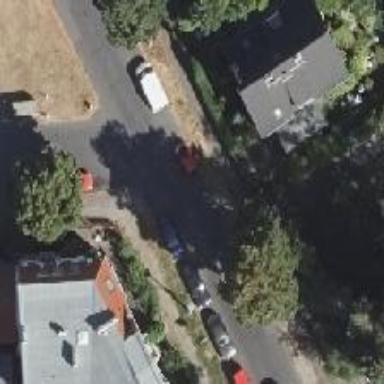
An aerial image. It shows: Asphalt road in residential area.